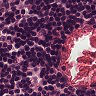
Metastatic tissue present: no